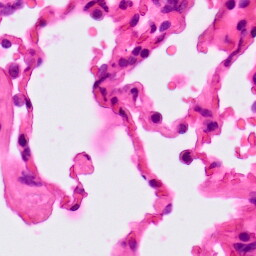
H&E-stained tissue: Lung